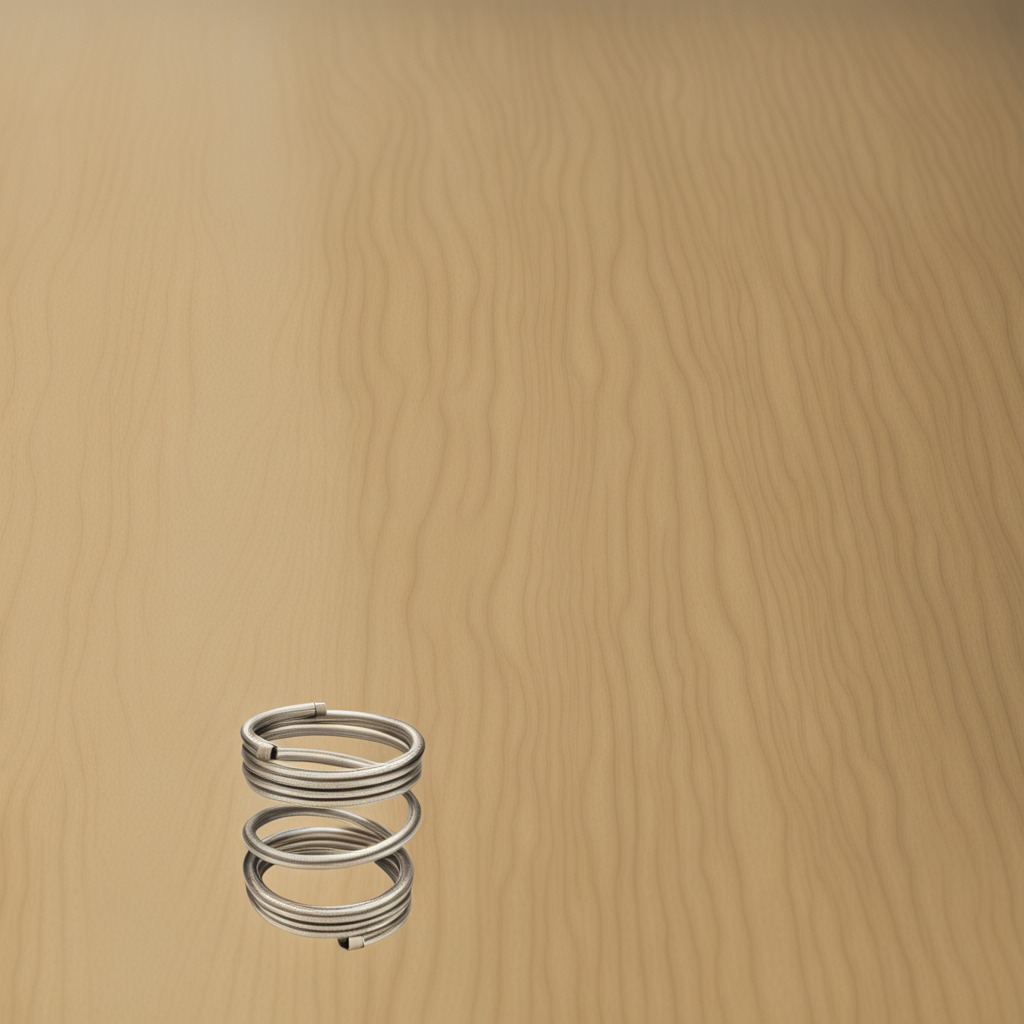
A coiled metal spring lies on a plywood surface in a paint workshop lit by afternoon window light.